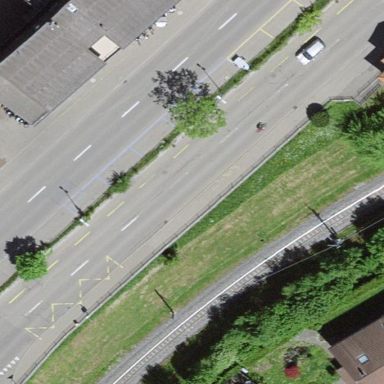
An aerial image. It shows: Parking lane with asphalt surface.